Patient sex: M
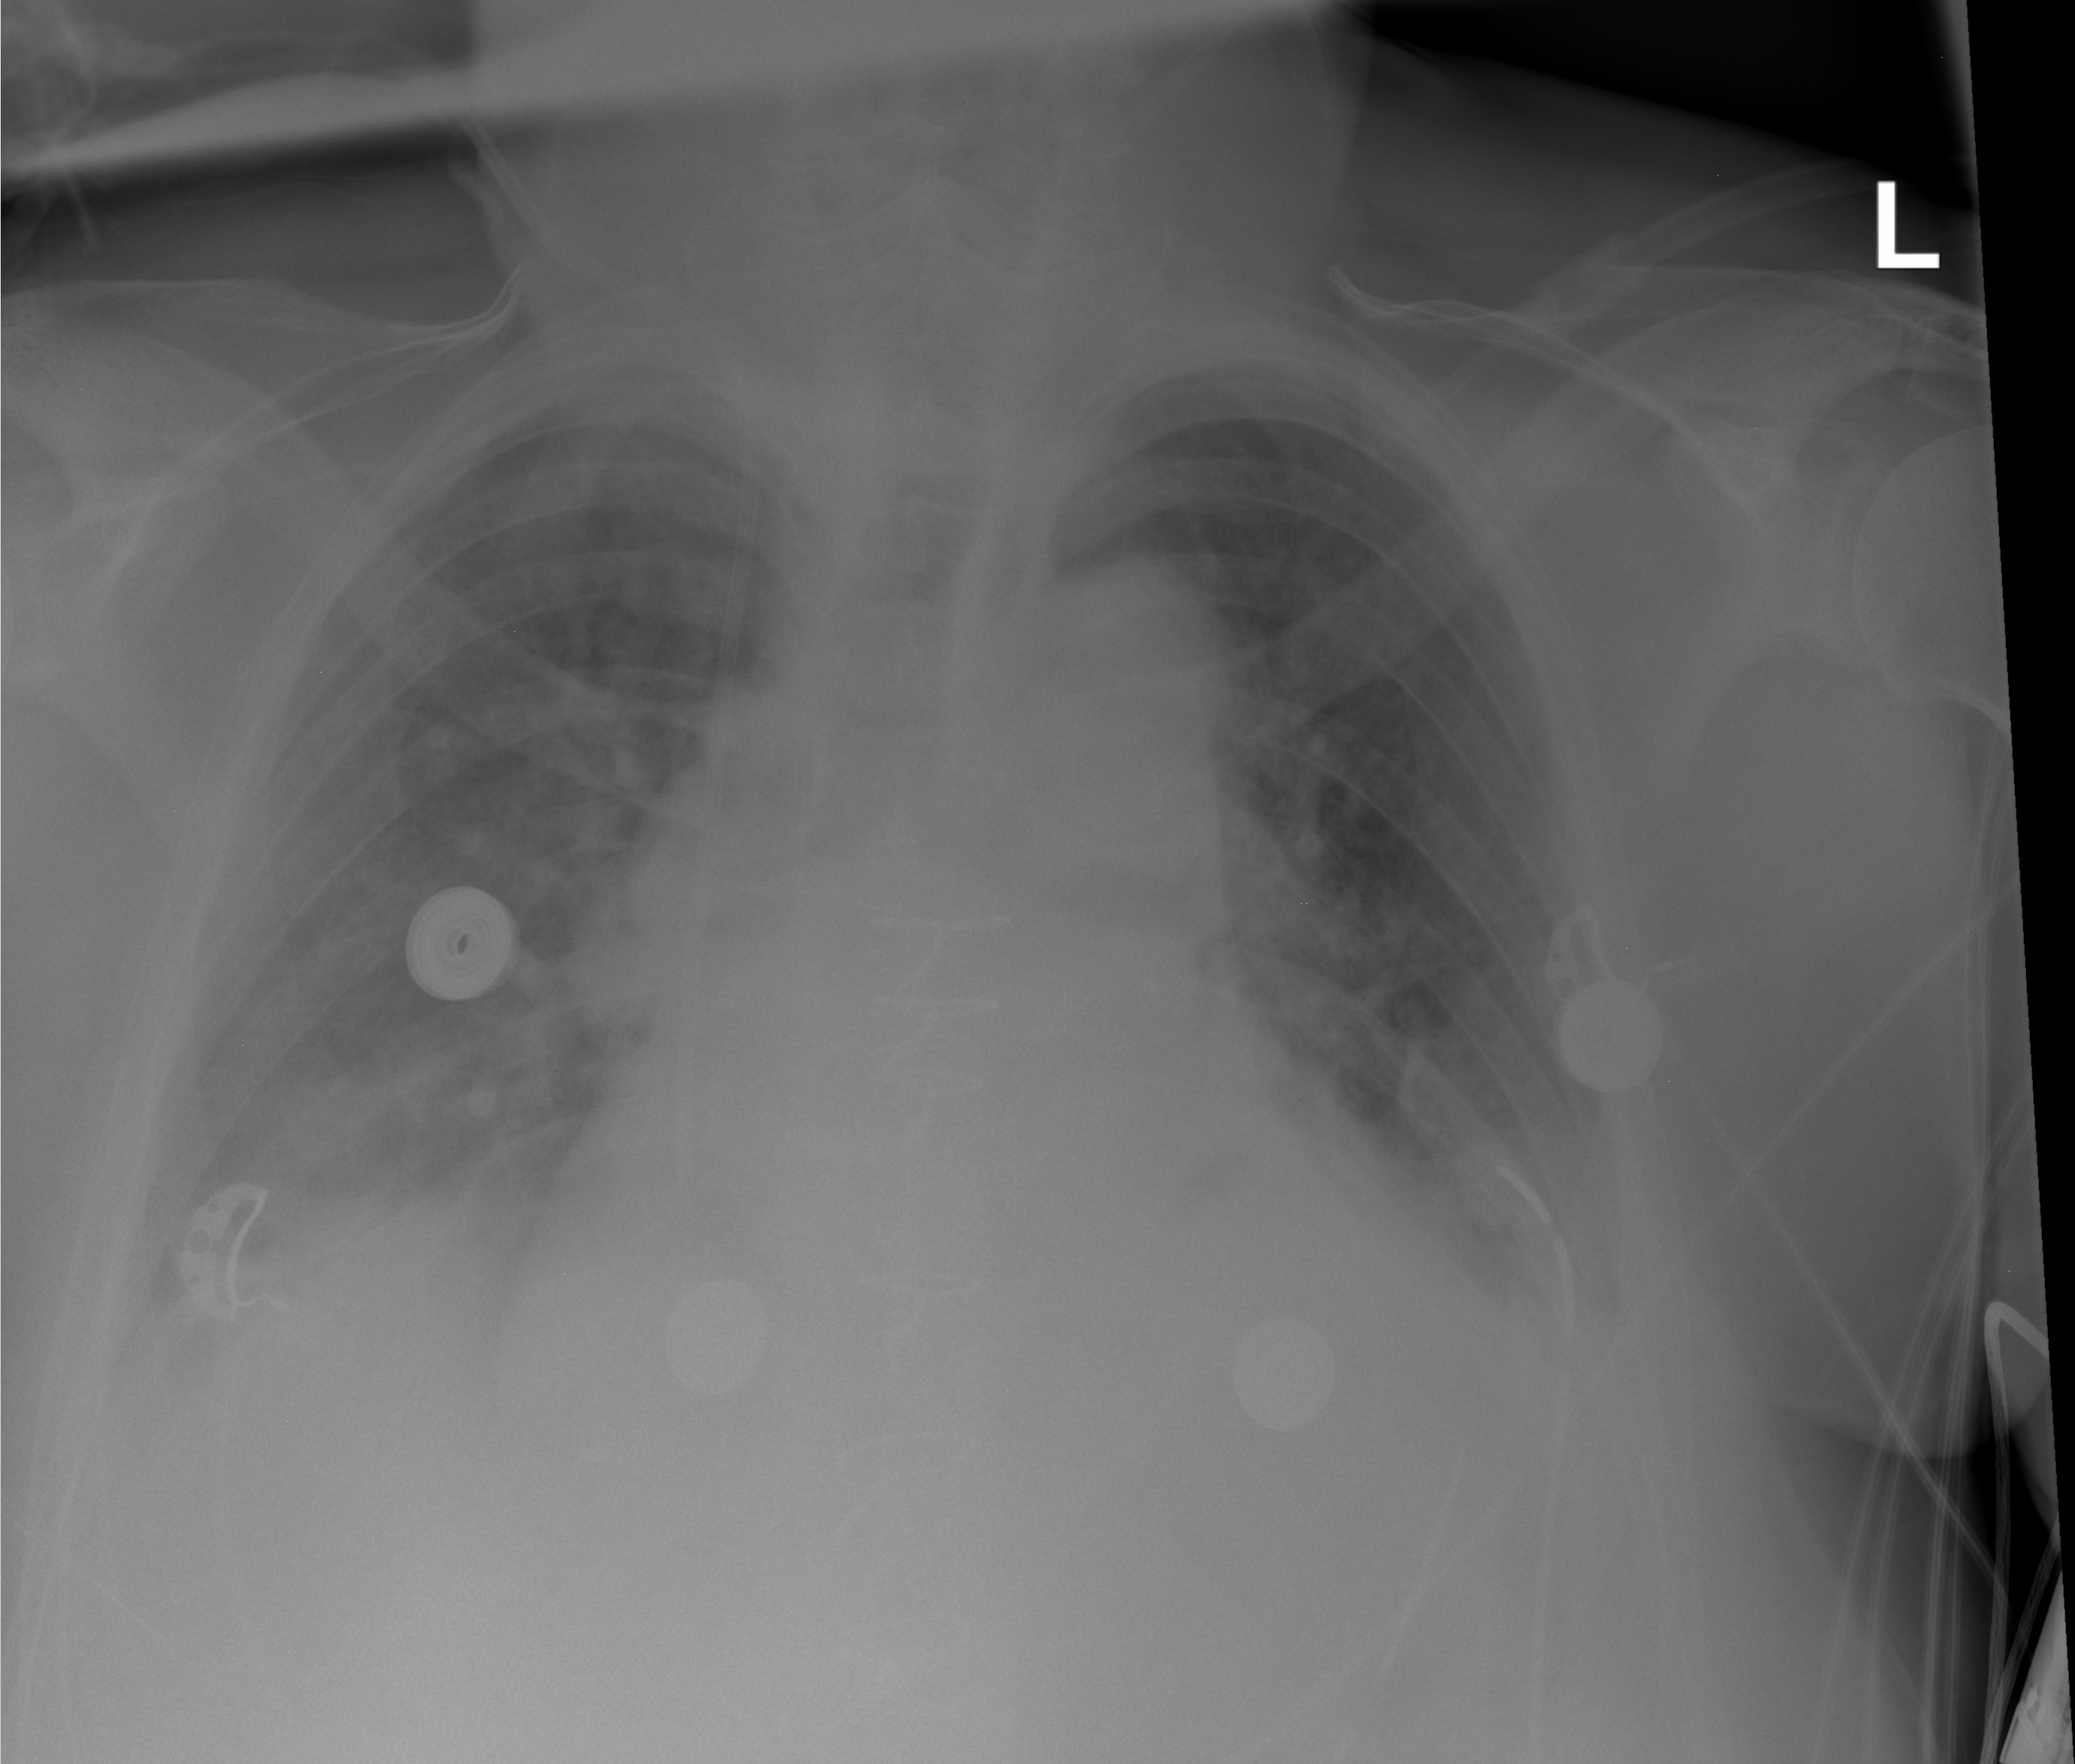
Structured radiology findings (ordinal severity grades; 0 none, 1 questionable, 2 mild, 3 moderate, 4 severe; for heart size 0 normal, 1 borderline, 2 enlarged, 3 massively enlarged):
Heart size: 2
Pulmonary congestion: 2
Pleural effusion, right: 2
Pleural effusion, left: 2
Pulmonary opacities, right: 0
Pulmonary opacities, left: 0
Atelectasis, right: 2
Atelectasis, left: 2